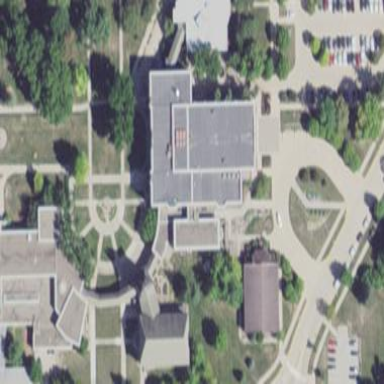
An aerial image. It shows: College building.